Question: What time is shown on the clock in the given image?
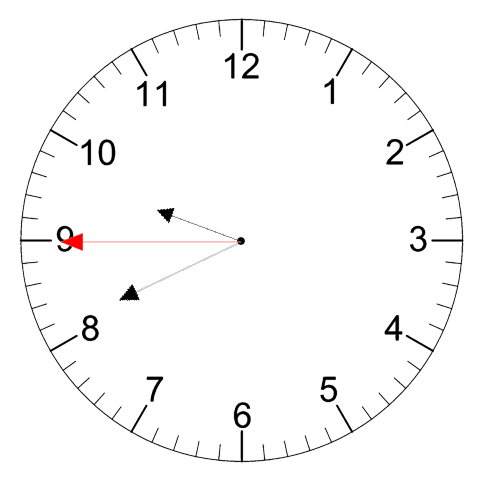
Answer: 09:40:45